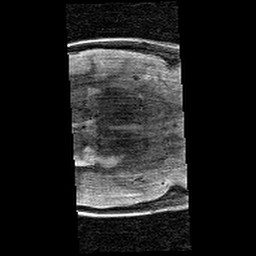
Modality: T2w
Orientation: axial
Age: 10
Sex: male
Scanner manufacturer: siemens
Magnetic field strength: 3 T
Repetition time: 9.23 s
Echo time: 0.067 s